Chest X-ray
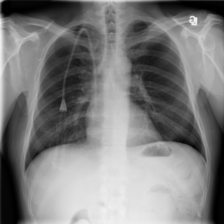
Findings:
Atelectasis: negative
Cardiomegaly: negative
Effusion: negative
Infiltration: negative
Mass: negative
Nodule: negative
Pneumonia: negative
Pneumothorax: negative
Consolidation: negative
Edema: negative
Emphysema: negative
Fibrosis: negative
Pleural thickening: negative
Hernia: negative